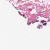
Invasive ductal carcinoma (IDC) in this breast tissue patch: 0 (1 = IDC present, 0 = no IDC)